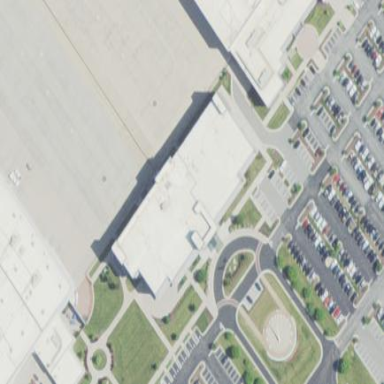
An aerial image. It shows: Office building.